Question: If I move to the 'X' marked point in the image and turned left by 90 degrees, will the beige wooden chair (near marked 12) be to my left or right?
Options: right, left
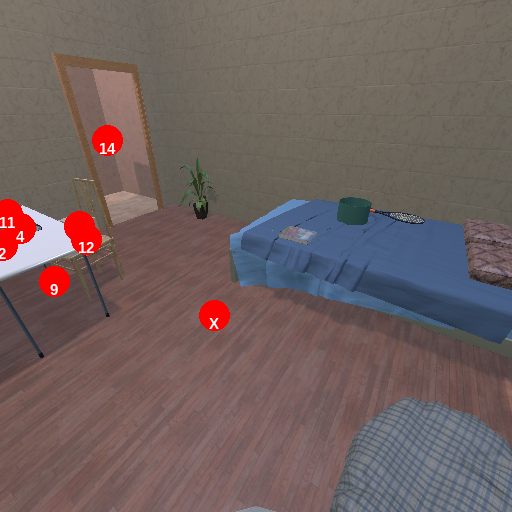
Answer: right